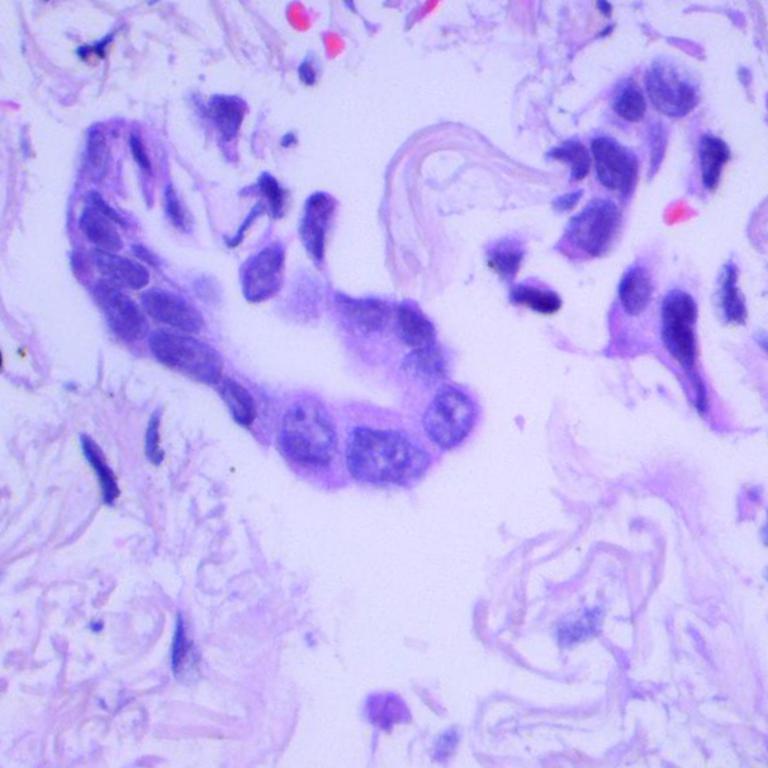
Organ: lung
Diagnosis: adenocarcinomas